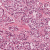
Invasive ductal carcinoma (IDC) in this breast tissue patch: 1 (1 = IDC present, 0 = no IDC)